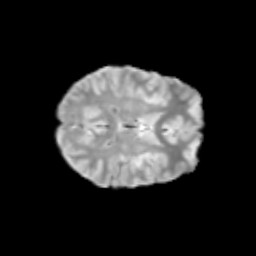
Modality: T2w
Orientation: axial
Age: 10
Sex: female
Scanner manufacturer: siemens
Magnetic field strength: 3 T
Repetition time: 3.8 s
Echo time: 0.07 s